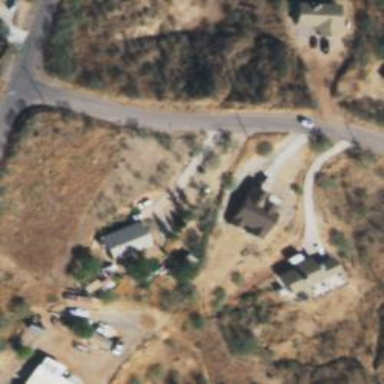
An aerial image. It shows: Driveway.